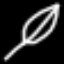
Label: leaf